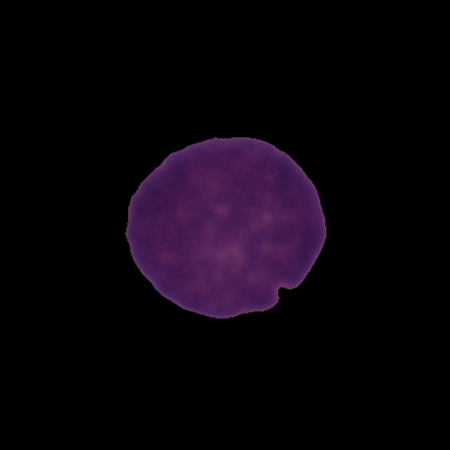
Label: healthy